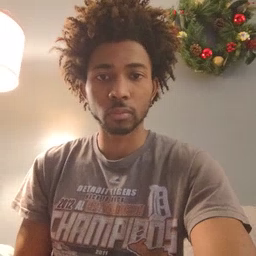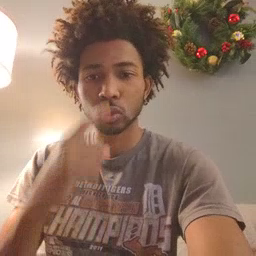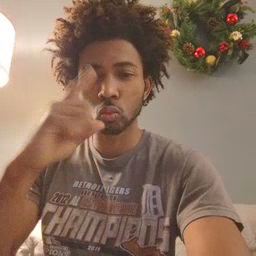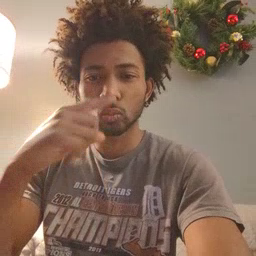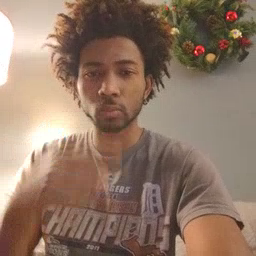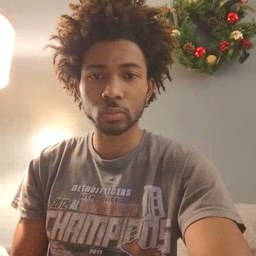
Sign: noisy